Aerial crown-view tile of a tropical tree (Barro Colorado Island, Panama), acquired 20240918:
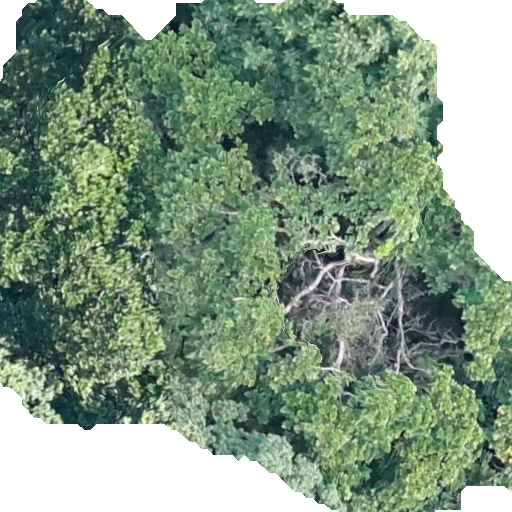
Species: Anacardium excelsum
GBIF accepted scientific name: Anacardium excelsum
Crown area: 363.649 m²